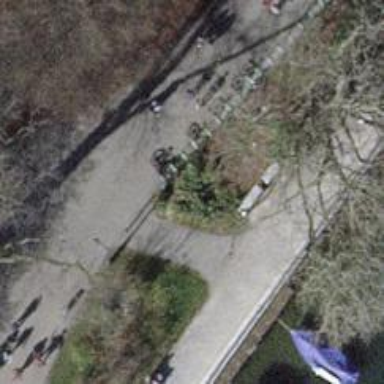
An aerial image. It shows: Bicycle parking area with stands available.